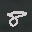
Label: 8